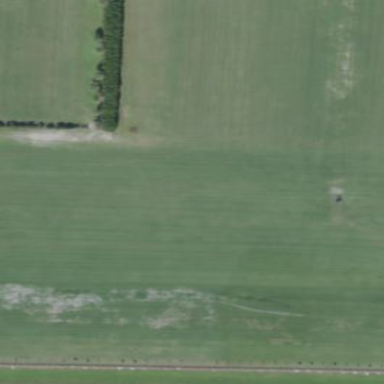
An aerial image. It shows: Grassy equestrian pitch for leisure activities.